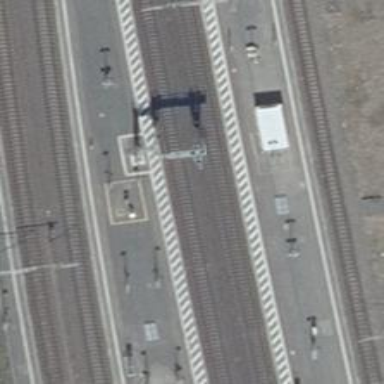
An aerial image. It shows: Railway signal.